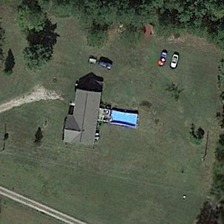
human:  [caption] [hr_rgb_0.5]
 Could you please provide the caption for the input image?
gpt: a building and several cars are near many green trees .

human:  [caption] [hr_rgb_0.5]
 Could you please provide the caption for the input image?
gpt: a building and several cars are near many green trees .

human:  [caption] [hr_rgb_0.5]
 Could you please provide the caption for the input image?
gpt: a building and several cars are near many green trees .

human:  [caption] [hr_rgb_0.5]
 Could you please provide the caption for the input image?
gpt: a building and several cars are near many green trees .

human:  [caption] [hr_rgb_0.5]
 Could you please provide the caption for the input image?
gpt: a building and several cars are near many green trees .